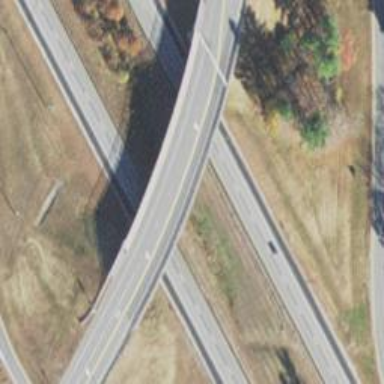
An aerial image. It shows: Asphalt road on secondary bridge.